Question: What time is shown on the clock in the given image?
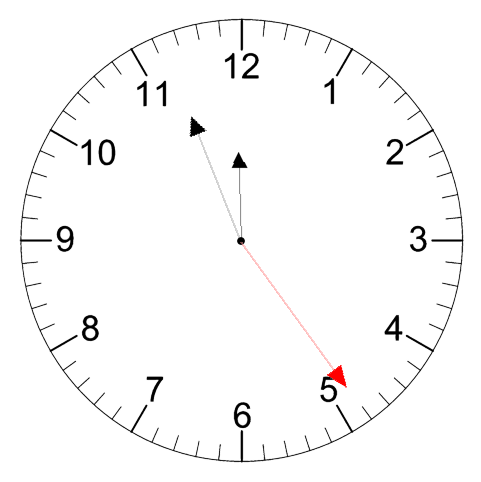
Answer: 11:56:24